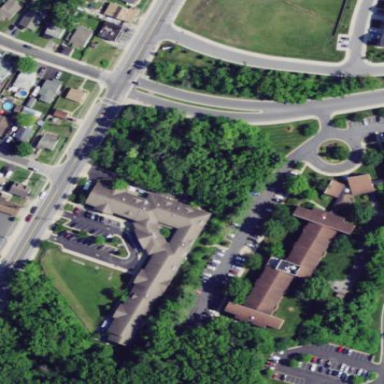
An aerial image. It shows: Building.